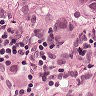
Metastatic tissue present: yes